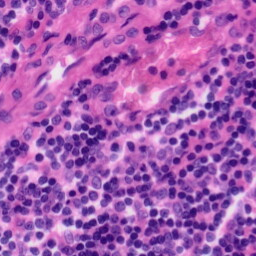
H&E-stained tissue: Tonsil